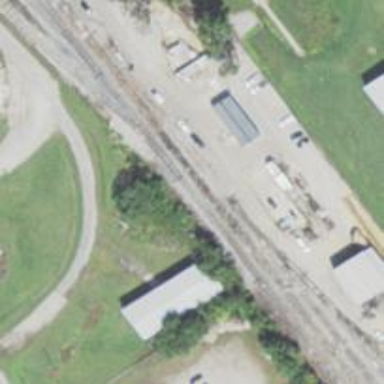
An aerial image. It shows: Railway siding with rails.